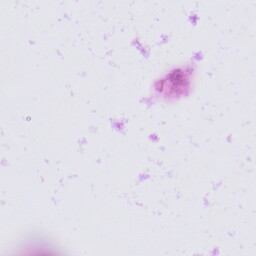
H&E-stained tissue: Prostate